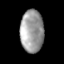
Tissue: skin
Cell type: Epithelial cells
Senescence score: 0.864
Nuclear area (px): 967
Mean DAPI intensity: 156.373